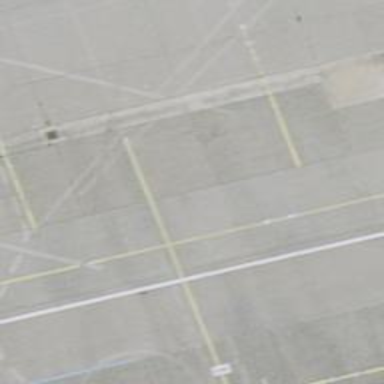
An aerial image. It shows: Airport parking position.